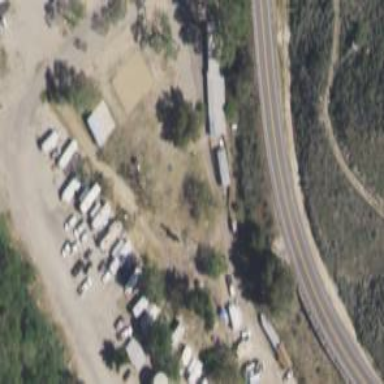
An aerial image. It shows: Campsite designated for tourism.